Field crop: maize
Growth stage: 2
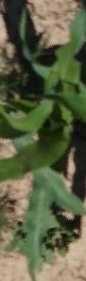
Species: maize